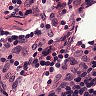
Metastatic tissue present: no